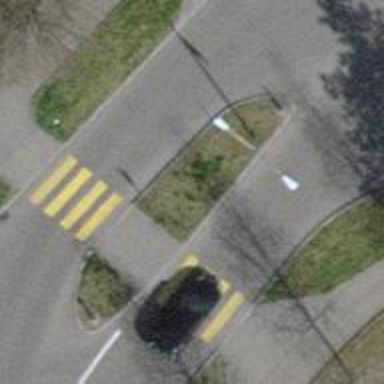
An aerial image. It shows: Uncontrolled zebra crossing with central island. The crossing is marked with zebra stripes.